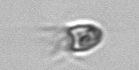
Label: Balanion